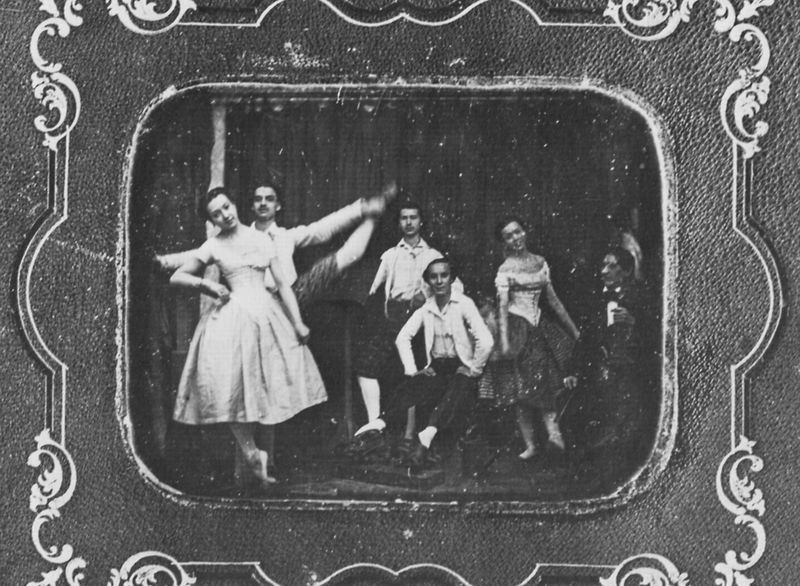
Titel: Gauklertruppe in Berlin
Künstler: Deutscher Photograph
Schlagwörter: gruppe, mann, weiß, frauen, menschen, bewegung, frau, kleid, kleider, männer, schwarz, ornament, rock, tanz, jacke, arme, kleidung, rahmen, bild, vorhang, pose, sitzend, stehend, aufführung, bühne, musiker, tanzen, theater, tänzerinnen, beine, balett, ballett, tanzschule, rand, krawatte, floral, verzierung, schauspiel, foto, fotografie, schwarz weiß, künstler, zirkus, schritt, photo, schnörkel, sechs, schwar, tänzer, photografie, passepartout, heiterkeit, album, geselschaft, kabaret, staatsballett